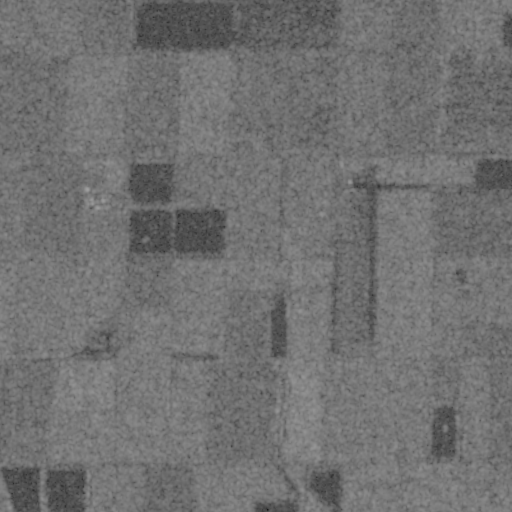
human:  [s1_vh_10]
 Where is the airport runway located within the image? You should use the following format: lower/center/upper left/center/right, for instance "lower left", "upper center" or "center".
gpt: The airport runway is located in the lower right of the image.
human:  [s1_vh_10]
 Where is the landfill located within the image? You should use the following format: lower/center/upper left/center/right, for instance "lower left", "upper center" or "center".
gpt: There is no landfill in the image.

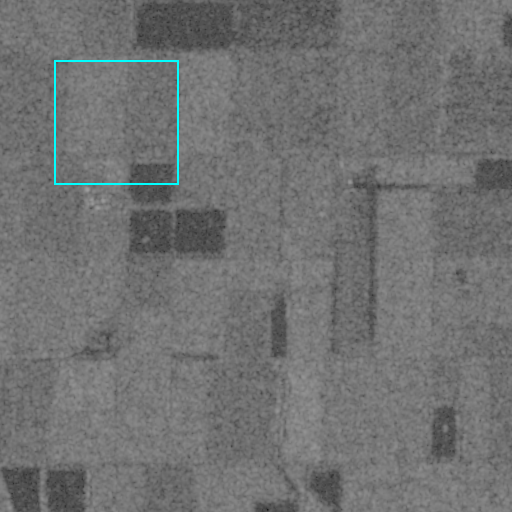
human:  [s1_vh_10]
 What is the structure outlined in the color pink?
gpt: There is no pink outline.
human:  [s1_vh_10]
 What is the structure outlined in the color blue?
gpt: There is no structure outlined in blue.